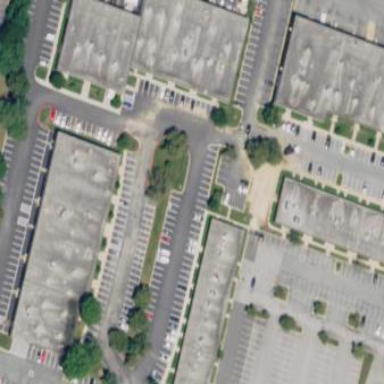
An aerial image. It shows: Parking area with surface.